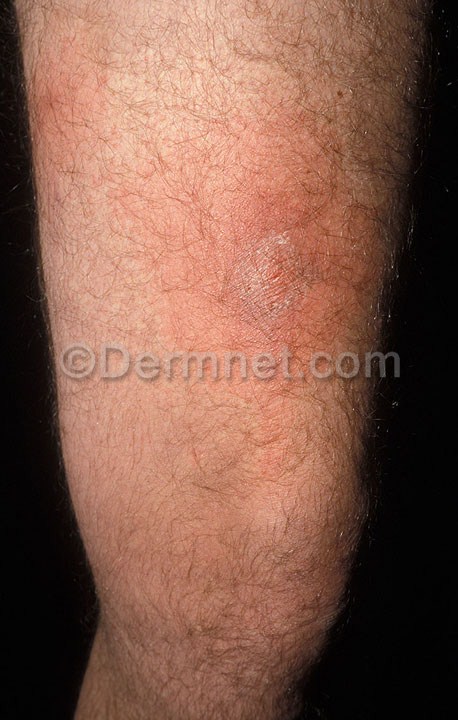
Disease: Scabies Lyme Disease and other Infestations and Bites